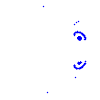
Particle: pion